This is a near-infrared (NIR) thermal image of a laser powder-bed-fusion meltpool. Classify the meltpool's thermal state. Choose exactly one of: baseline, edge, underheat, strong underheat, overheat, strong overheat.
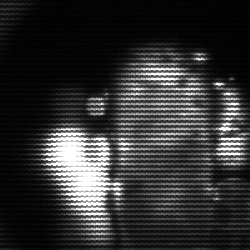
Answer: strong underheat